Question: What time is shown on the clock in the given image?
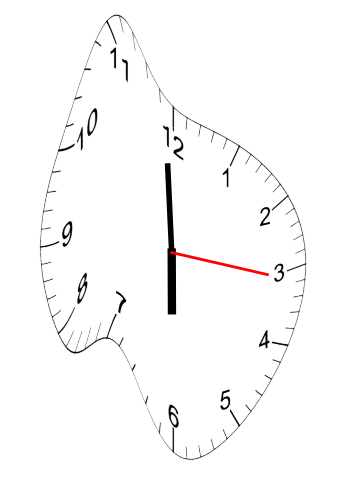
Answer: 05:59:16